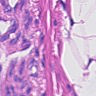
Metastatic tissue present: yes